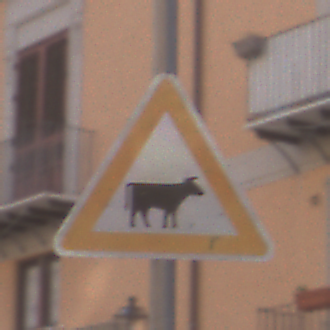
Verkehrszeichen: ViehtriebLinks
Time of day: MorningAfternoon
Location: Outdoor (Urban)
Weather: PartlyCloudy
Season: NotSpecified
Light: Natural